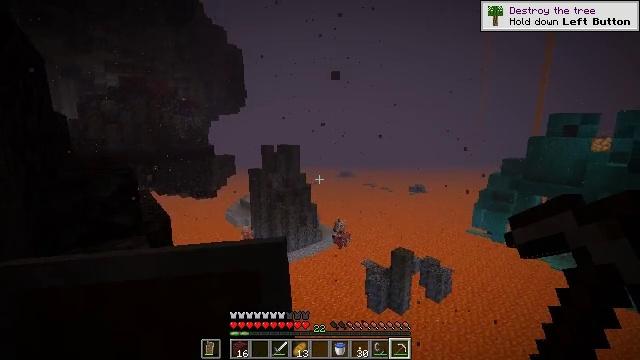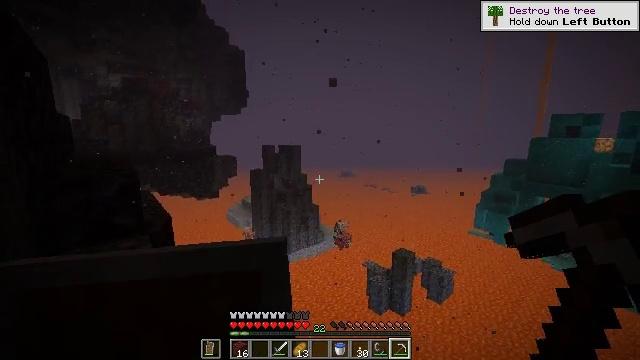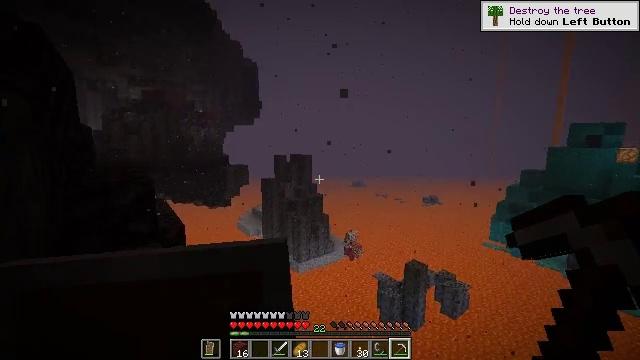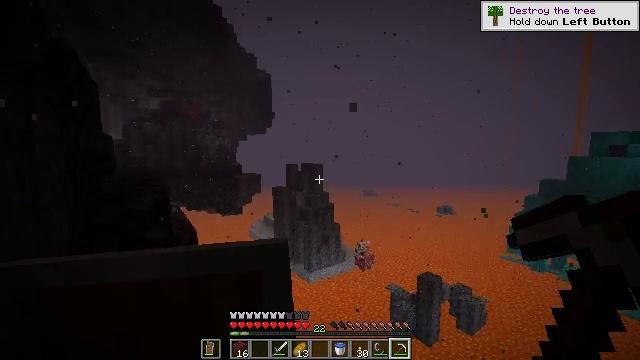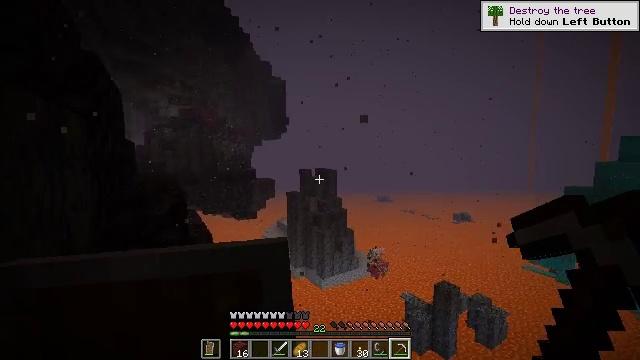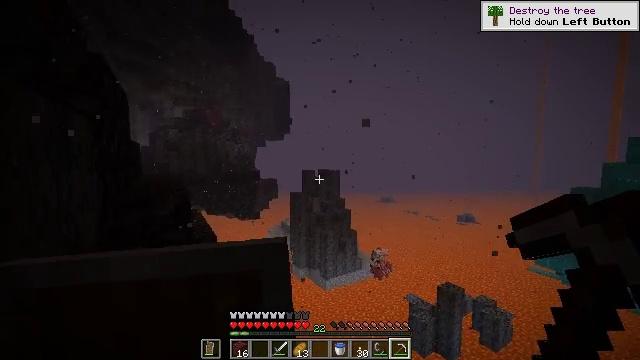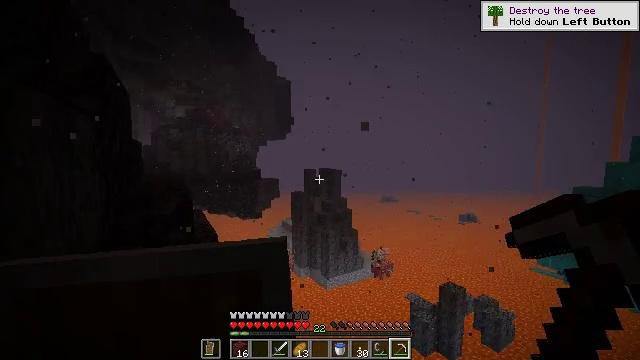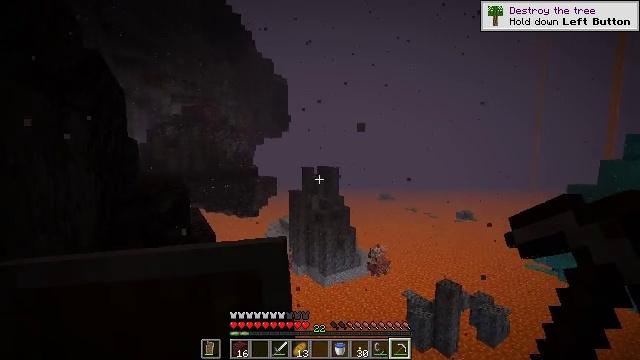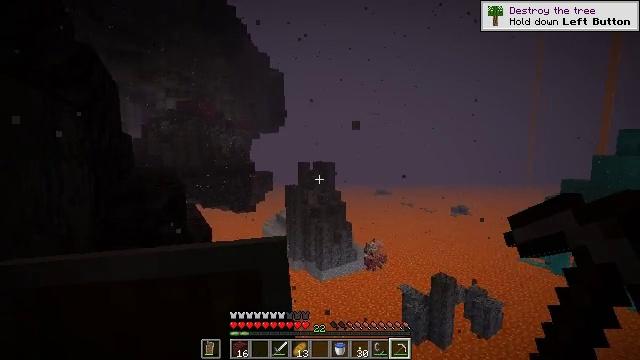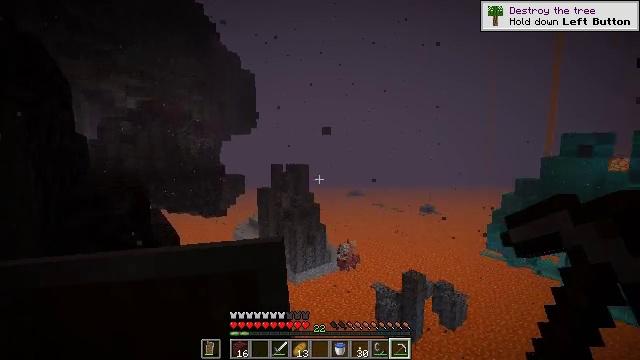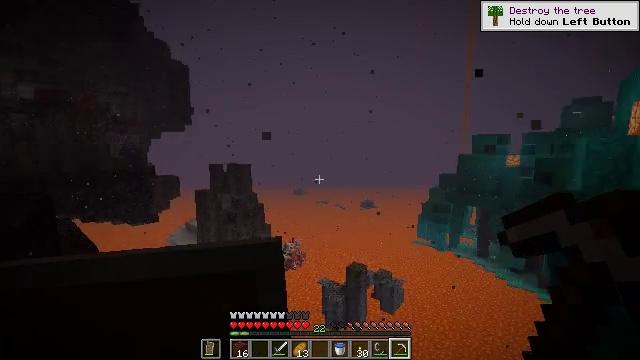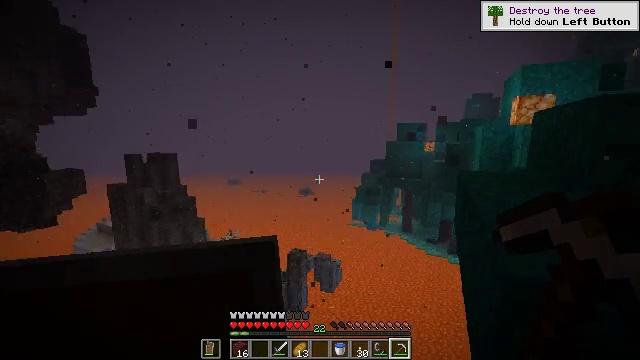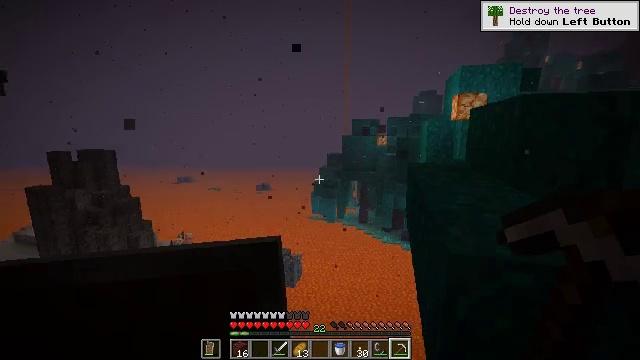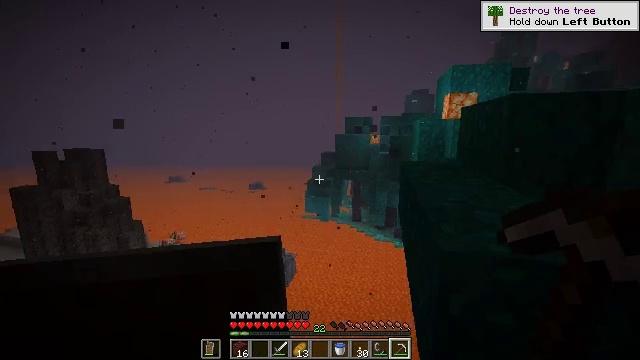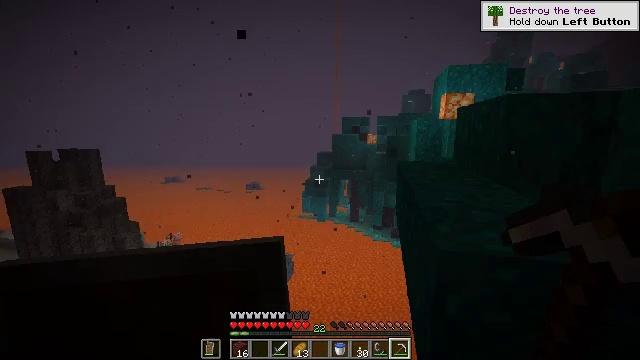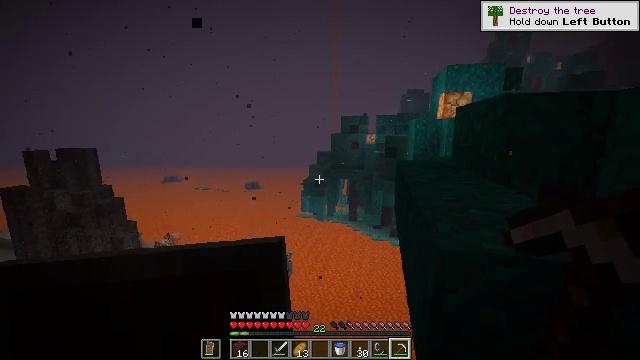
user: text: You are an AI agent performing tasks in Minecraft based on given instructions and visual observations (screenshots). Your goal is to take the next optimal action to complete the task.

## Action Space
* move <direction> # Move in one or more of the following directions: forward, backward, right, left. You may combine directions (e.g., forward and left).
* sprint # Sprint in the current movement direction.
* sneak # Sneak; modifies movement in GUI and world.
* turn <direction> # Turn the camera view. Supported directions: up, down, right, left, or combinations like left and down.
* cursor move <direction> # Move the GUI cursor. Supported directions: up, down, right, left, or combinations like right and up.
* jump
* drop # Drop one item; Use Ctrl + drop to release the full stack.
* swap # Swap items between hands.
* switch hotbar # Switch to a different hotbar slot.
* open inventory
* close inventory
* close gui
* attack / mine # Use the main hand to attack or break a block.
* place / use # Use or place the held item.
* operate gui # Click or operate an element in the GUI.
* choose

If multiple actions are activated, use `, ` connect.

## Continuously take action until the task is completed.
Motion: motion action
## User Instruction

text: Collect the warped nylium block.
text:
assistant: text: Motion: no_op
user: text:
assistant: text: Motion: turn left and up
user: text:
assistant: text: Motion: turn left and up
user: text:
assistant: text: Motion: turn left and up
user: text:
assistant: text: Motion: no_op
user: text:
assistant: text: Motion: no_op
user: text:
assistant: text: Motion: no_op
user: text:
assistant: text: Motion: turn down
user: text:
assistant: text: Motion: turn right
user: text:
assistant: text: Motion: turn right
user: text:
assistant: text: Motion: turn right and down
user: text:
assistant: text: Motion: turn right and down
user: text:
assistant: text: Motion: turn right
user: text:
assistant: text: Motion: no_op
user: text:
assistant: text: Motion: no_op
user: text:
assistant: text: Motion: no_op
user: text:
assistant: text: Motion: no_op
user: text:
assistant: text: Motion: no_op
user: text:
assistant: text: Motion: no_op
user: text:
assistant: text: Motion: no_op
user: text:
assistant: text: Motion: no_op
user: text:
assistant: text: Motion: no_op
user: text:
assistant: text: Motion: no_op
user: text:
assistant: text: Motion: no_op
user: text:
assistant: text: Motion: no_op
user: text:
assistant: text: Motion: no_op
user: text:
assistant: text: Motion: no_op
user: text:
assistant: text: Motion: no_op
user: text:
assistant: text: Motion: no_op
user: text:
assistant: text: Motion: no_op